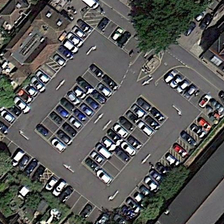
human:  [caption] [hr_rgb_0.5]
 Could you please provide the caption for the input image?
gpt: many cars are in a parking lot surrounded by some green trees and buildings .

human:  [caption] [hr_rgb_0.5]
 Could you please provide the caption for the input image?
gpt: many cars are in a parking lot surrounded by some green trees and buildings .

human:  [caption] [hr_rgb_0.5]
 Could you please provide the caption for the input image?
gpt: many cars are in a parking lot surrounded by some green trees and buildings .

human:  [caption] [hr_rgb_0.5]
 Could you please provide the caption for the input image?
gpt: many cars are in a parking lot surrounded by some green trees and buildings .

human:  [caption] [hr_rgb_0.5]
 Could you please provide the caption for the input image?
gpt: many cars are in a parking lot surrounded by some green trees and buildings .